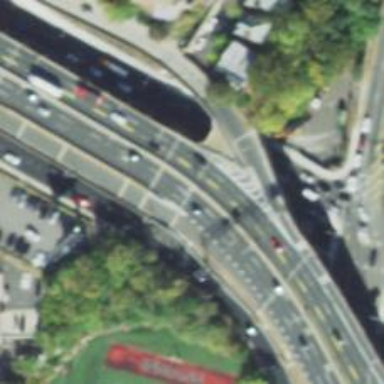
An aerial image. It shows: Urban freeway bridge over motorway.